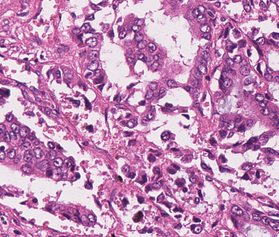
Tumor epithelial tissue: yes
Tumor-associated stroma tissue: yes
Normal tissue: no